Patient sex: F
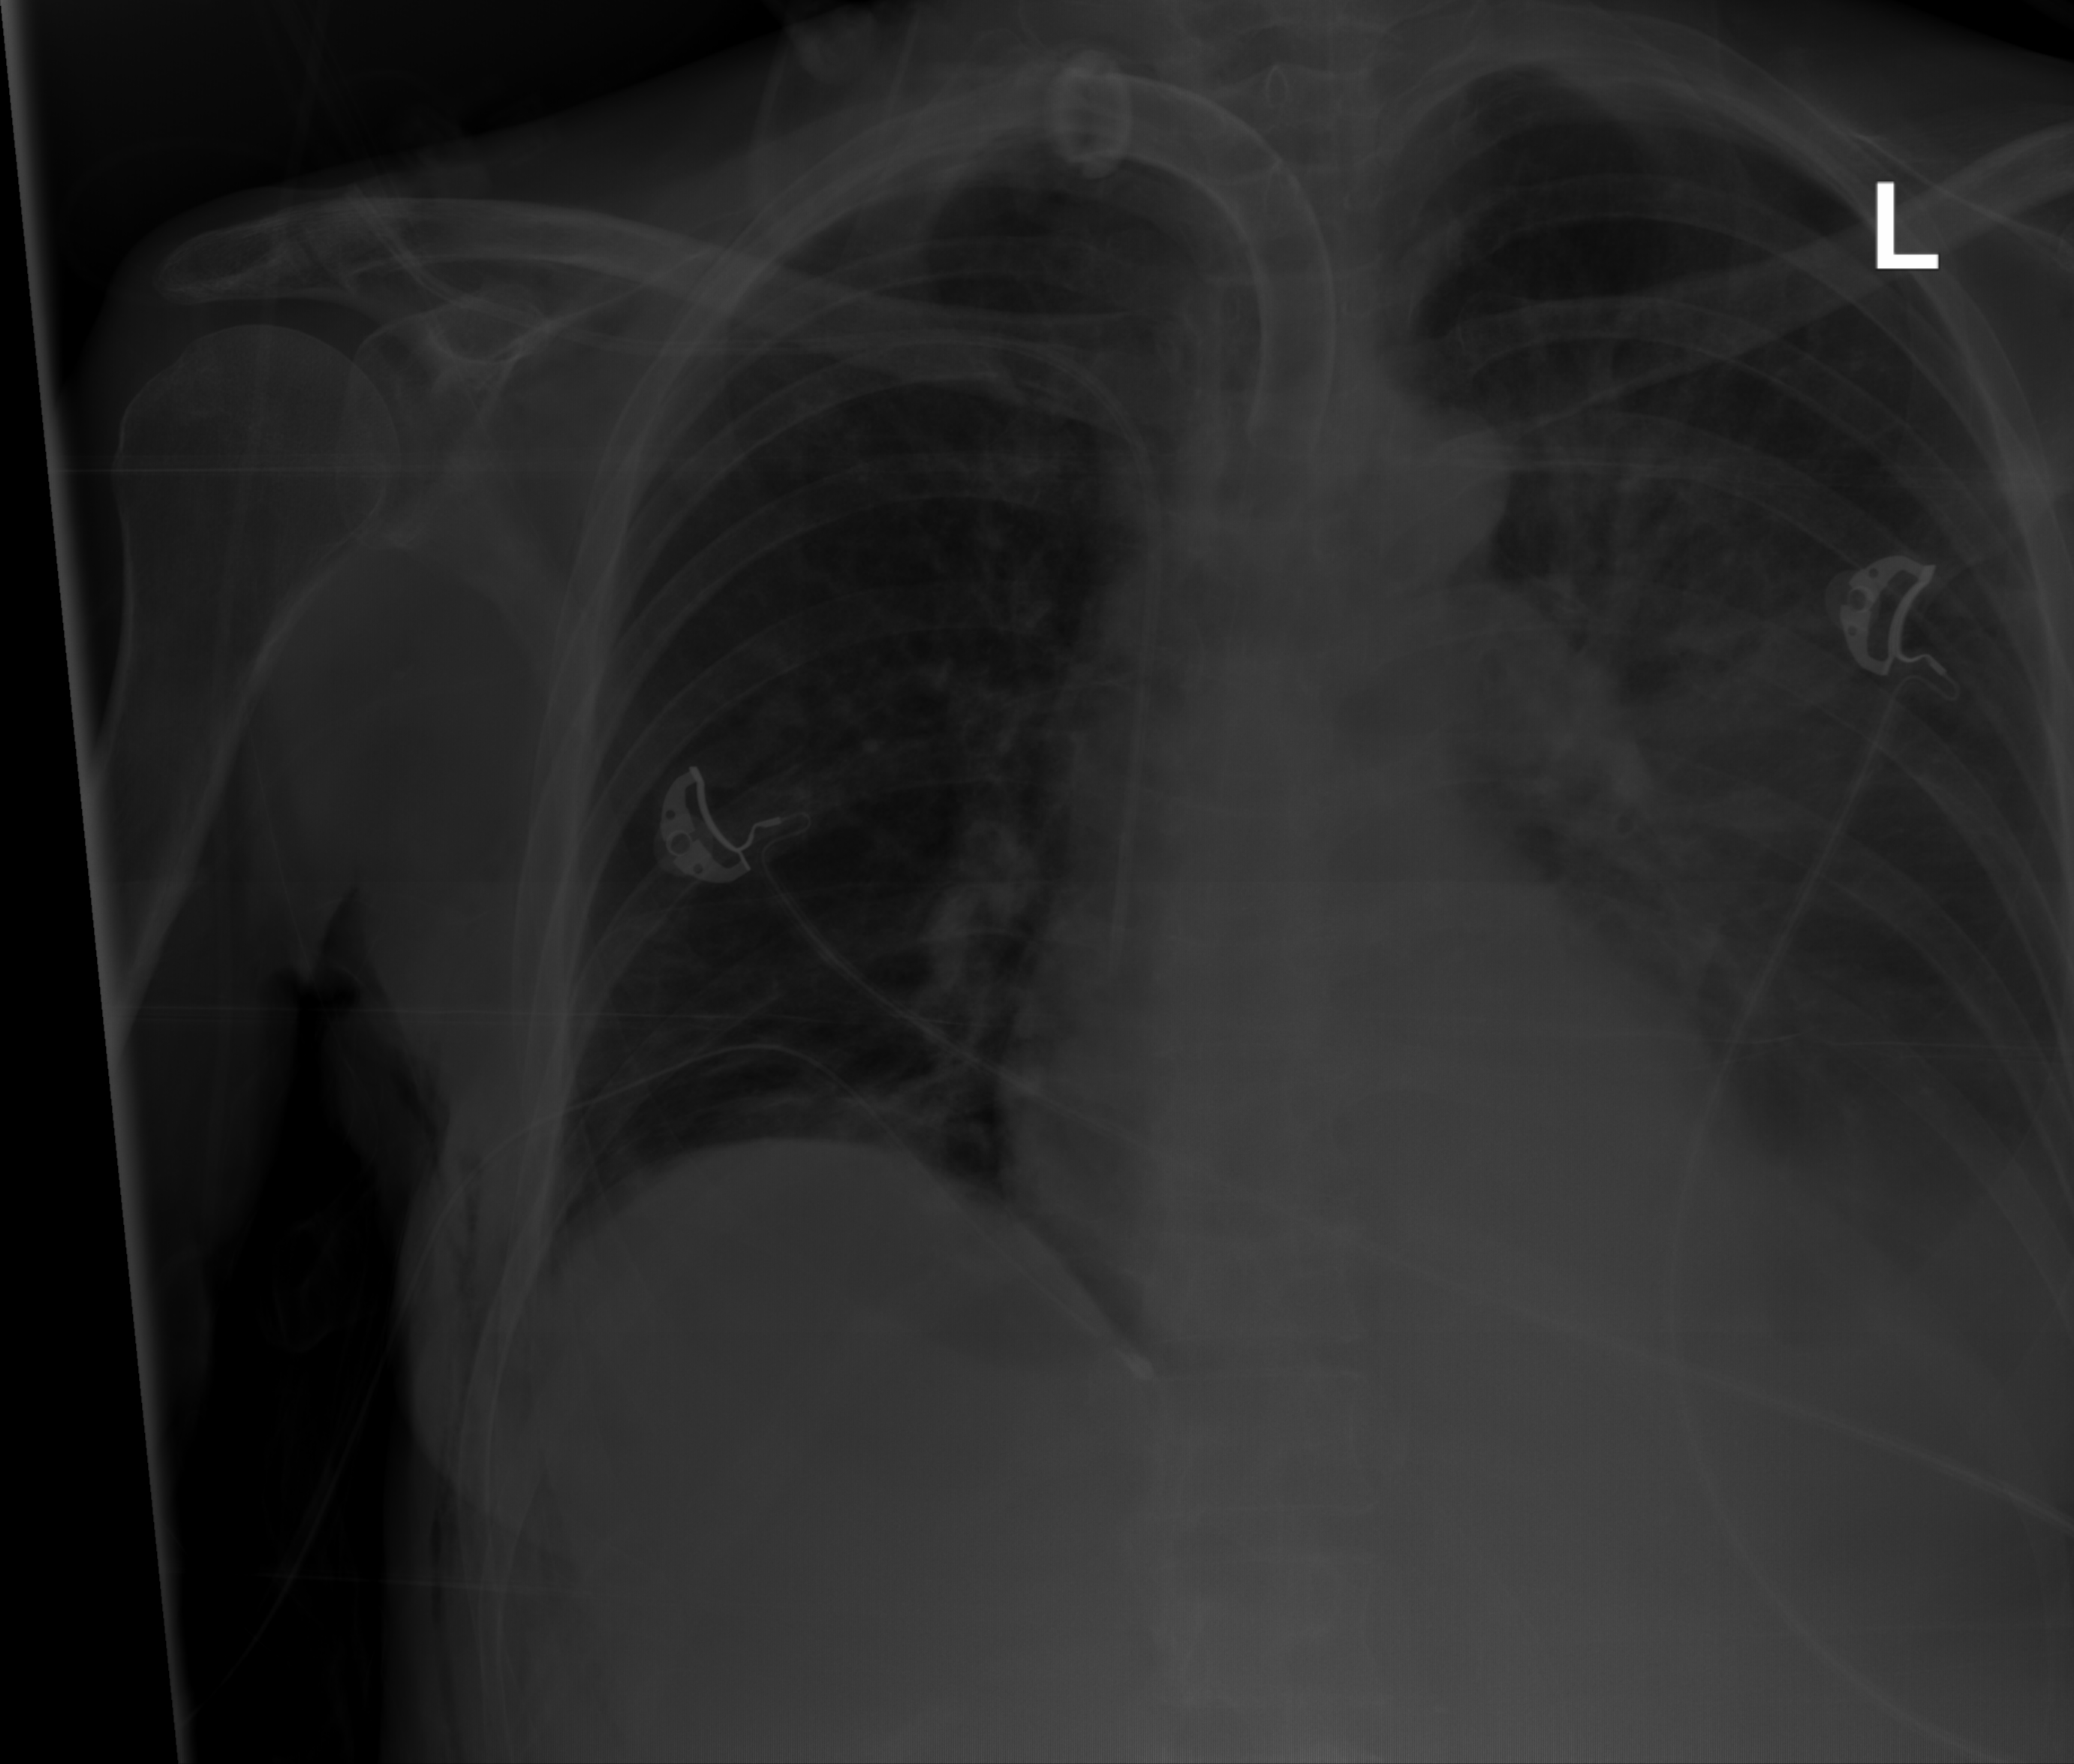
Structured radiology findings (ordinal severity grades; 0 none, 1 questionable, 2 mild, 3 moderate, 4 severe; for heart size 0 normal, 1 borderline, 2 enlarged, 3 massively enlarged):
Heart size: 0
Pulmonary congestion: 2
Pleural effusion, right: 0
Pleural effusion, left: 2
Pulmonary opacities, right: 0
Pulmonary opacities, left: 0
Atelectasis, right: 0
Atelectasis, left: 2